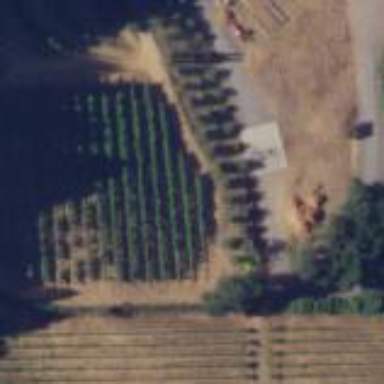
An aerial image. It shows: Vineyard with grape crops.